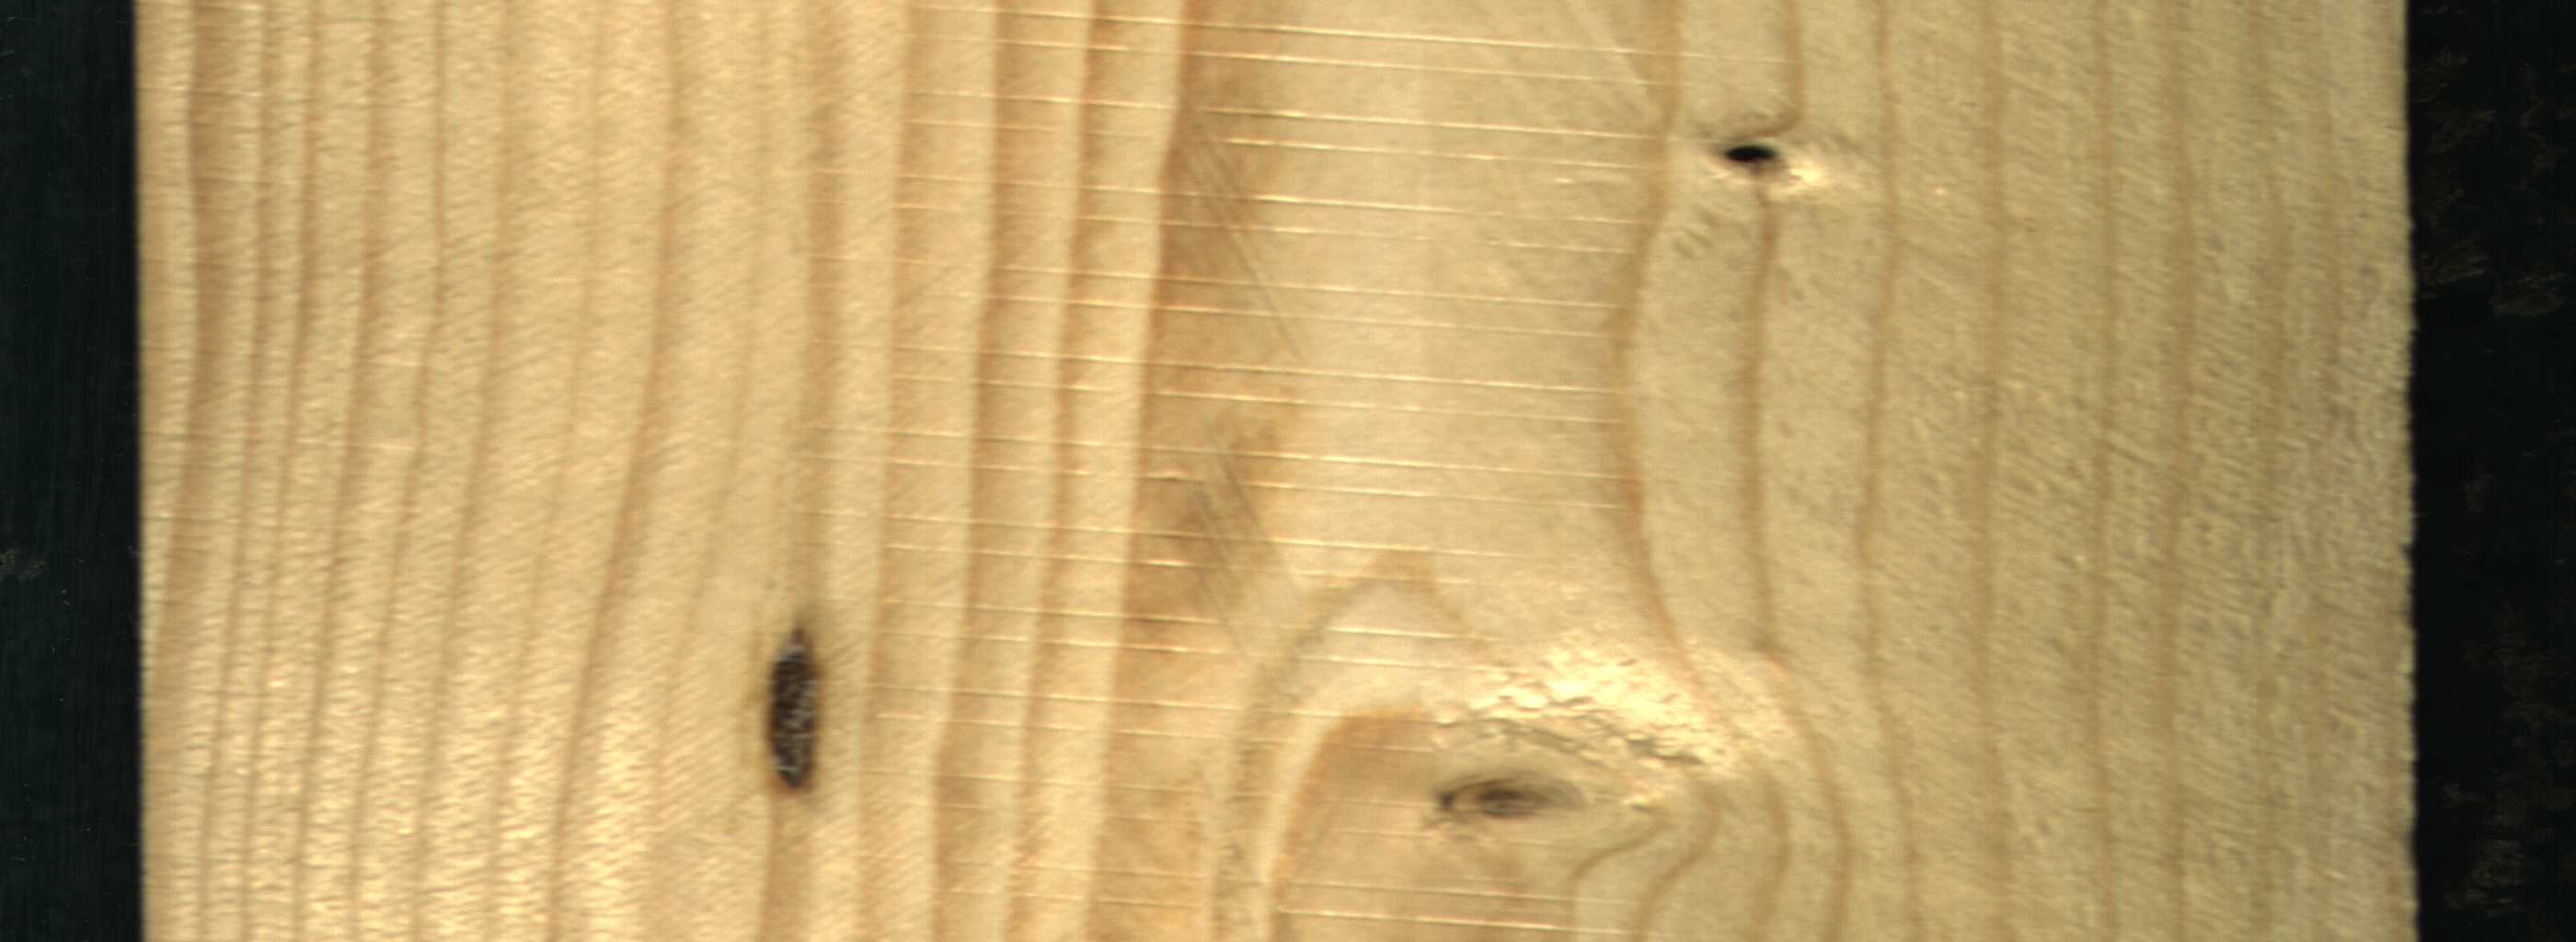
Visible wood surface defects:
resin
Dead_Knot
Live_Knot